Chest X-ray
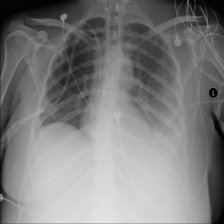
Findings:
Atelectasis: negative
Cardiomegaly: negative
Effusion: positive
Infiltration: negative
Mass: negative
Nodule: negative
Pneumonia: negative
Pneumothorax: negative
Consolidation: negative
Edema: negative
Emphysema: negative
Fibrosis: negative
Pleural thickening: negative
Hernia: negative